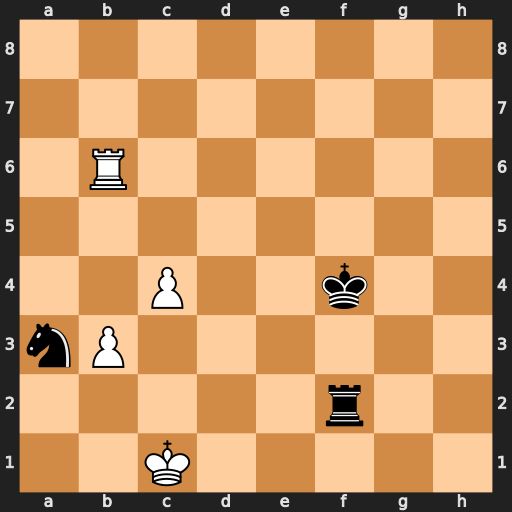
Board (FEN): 8/8/1R6/8/2P2k2/nP6/5r2/2K5
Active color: w
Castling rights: -
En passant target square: -
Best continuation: Rf6+ Ke3 Rxf2 Kxf2 Kb2 Ke3 Kxa3